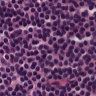
Metastatic tissue present: no